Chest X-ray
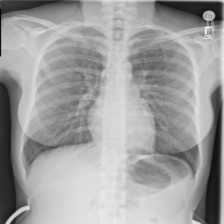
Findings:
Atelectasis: negative
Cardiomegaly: negative
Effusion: negative
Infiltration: negative
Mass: negative
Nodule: negative
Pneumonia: negative
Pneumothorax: negative
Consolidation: negative
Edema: negative
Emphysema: negative
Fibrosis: negative
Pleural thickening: negative
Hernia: negative